Field crop: maize
Growth stage: 2
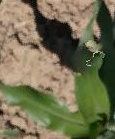
Species: maize